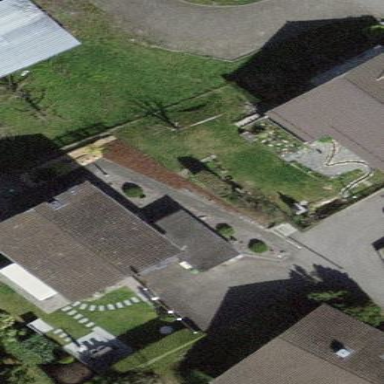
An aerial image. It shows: Building with tile roof.